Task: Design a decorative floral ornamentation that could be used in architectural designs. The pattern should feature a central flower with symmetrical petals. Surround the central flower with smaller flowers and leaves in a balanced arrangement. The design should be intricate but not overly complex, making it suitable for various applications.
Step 1626:
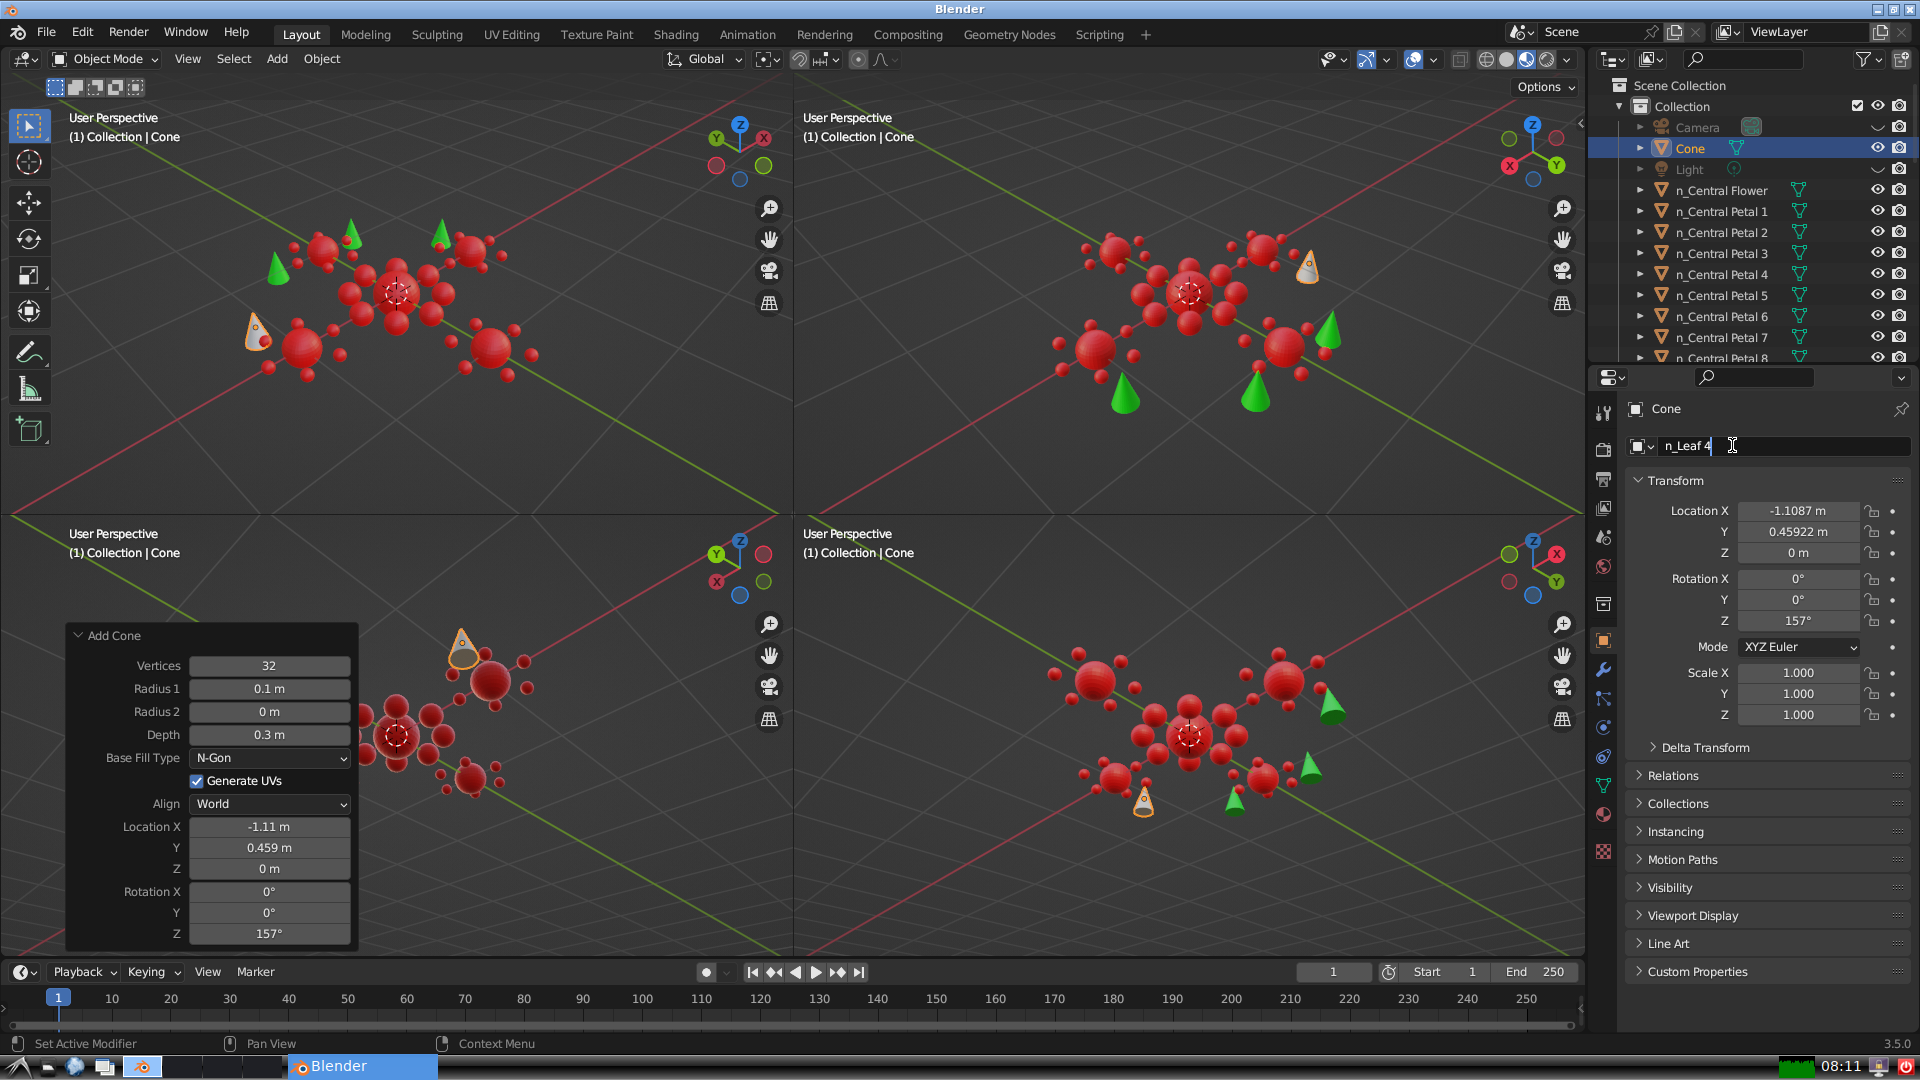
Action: {"key_press": ['Return']}